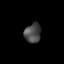
Tissue: lung
Cell type: Epithelial cells
Senescence score: 0.2228
Nuclear area (px): 313
Mean DAPI intensity: 74.537